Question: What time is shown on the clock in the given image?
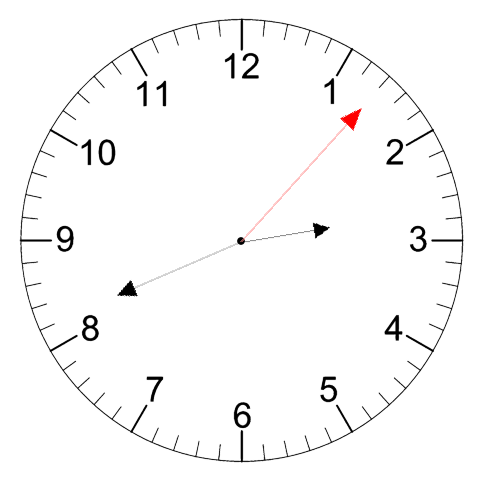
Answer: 02:41:07